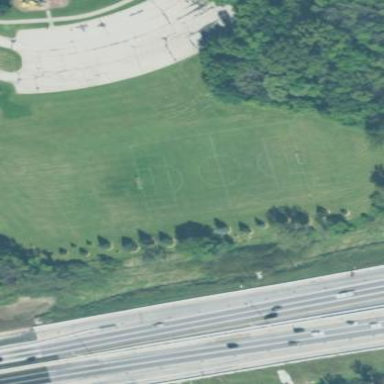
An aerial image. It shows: Soccer pitch for leisure land activities.